Interaction volume radius: 5 \u00c5
Interaction volume height: 30 \u00c5
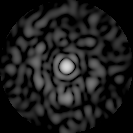
Disorder parameter: 0.8384